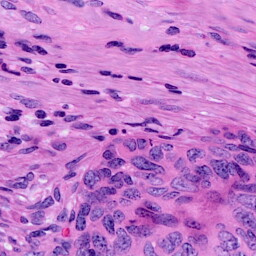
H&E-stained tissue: Cervix